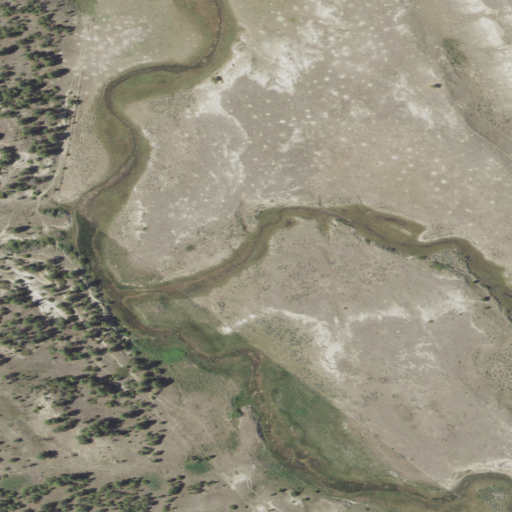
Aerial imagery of valley in Montana named Angus Bell Coulee containing shrub, herbaceous wetlands, grassland, and evergreen forest